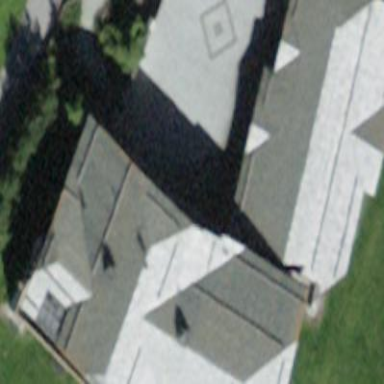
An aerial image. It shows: Building with tile roof.